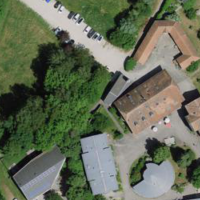
EUNIS habitat code: 25
Species observed at this site:
Prunus padus